Question: In my Liferay site, Power Users are getting permission for changing Configuration options like; Look and Feel, Configuration and Export/Import options. I don't know how this is coming. Guessing that some permissions issue. But couldn't fix it. I didn't make any changes in Power User role.
I just want to hide this Configuration option for Power user.

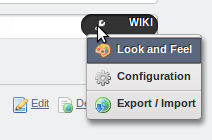
Answer: The portlet was added by that particular user. So that that configuration option is coming.. So if we don't want to give that permission, the portlet should be added by the admin.